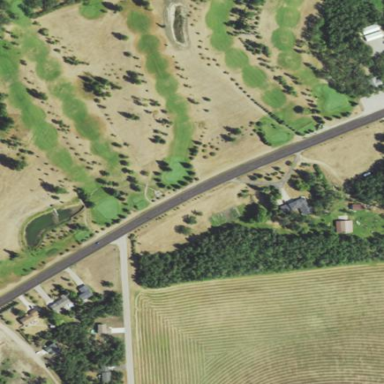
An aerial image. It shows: Recreation ground used for golf.